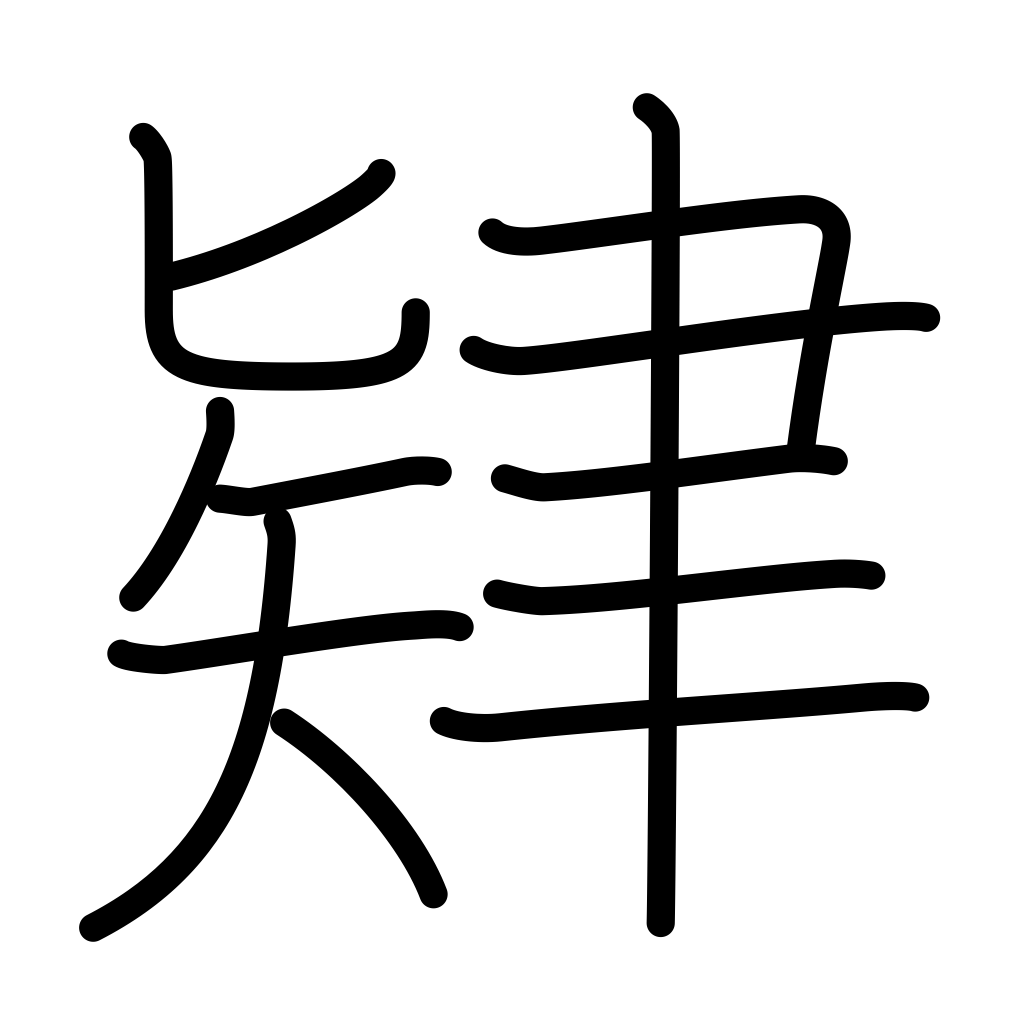
Meaning: learn, striving, effort